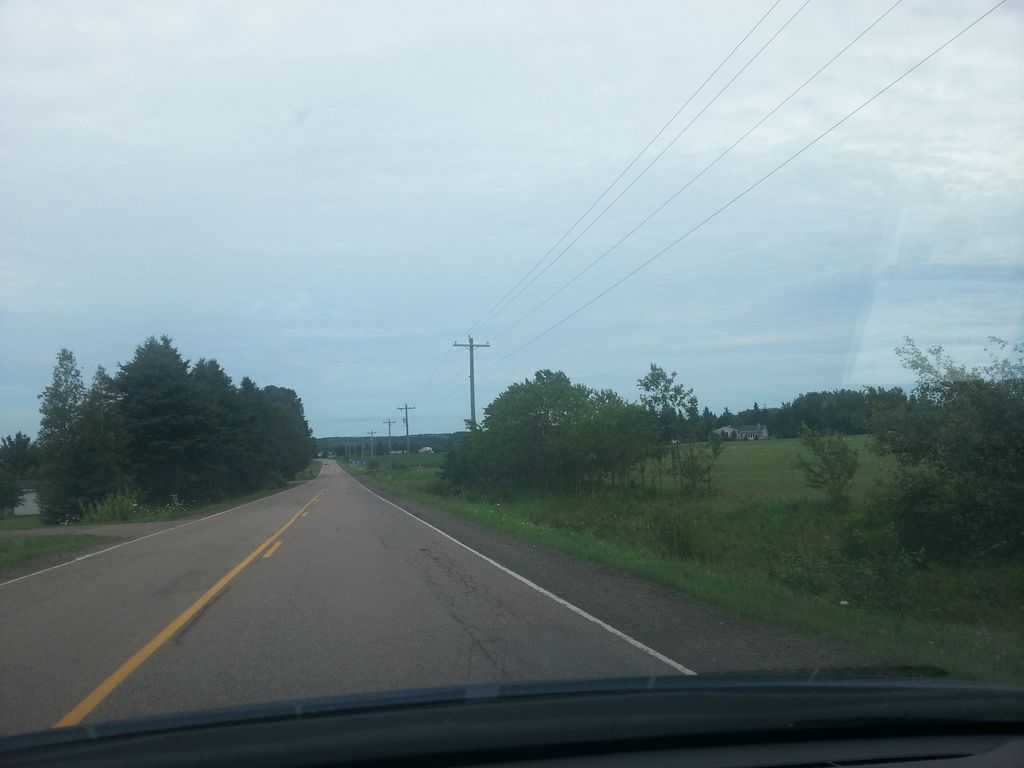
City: charlottetown